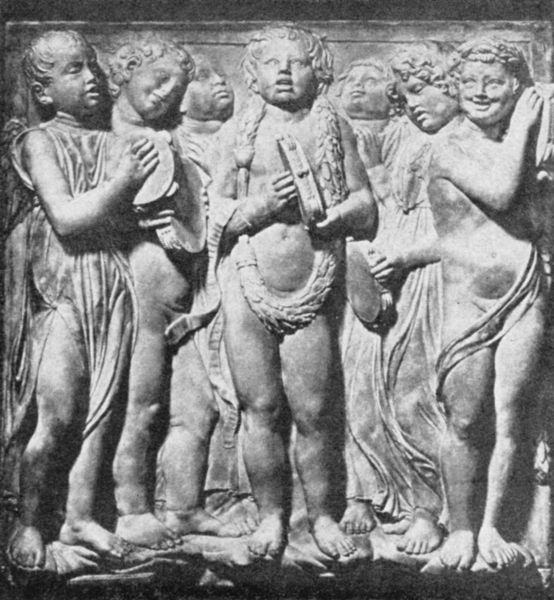
Titel: Cantoria
Künstler: Luca della Robbia
Institution: Florenz, Museo dell´Opera del Duomo
Schlagwörter: nackt, marmor, stein, gewänder, gesang, instrumente, musik, schleifen, kinder, engel, relief, bronze, freude, allegorie, fries, jüngling, singen, kränze, putten, triumphzug, tamburin, sarkophag, jünglinge